Field crop: maize
Growth stage: 2
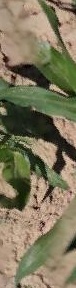
Species: maize